Interaction volume radius: 5 \u00c5
Interaction volume height: 10 \u00c5
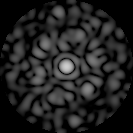
Disorder parameter: 0.8055